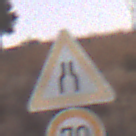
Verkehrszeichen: VerengteFahrbahn
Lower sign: Geschwindigkeit70
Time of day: SunriseSunset
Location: Outdoor (Suburban)
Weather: PartlyCloudy
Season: NotSpecified
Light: Natural